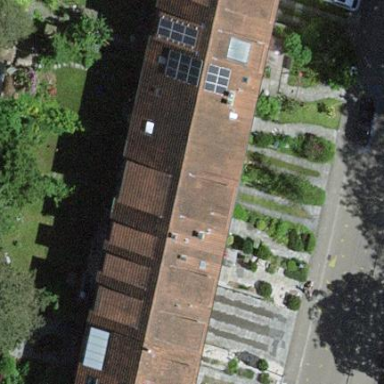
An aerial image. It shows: Terrace building.